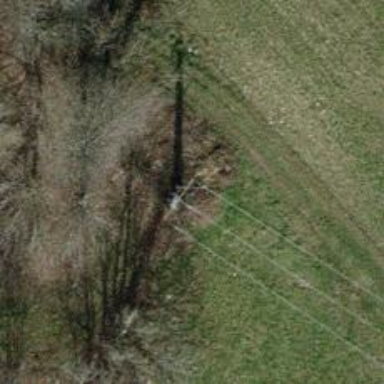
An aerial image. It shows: Power pole.